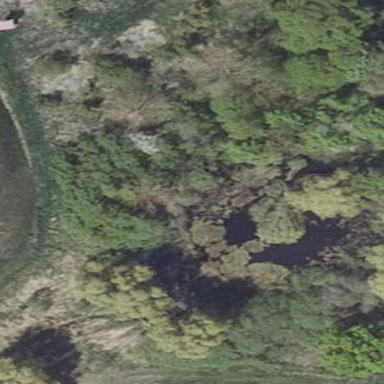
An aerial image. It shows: Peaceful pond surrounded by nature.